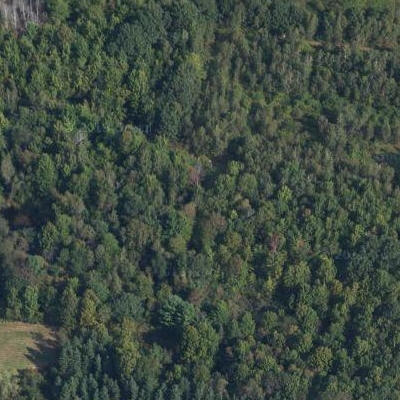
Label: eForest